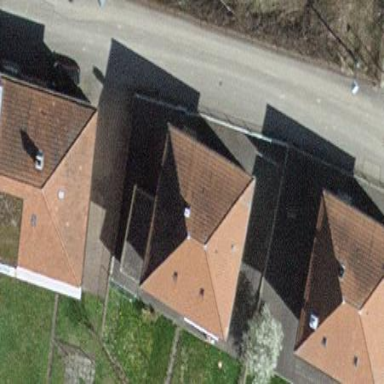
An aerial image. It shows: Residential building.